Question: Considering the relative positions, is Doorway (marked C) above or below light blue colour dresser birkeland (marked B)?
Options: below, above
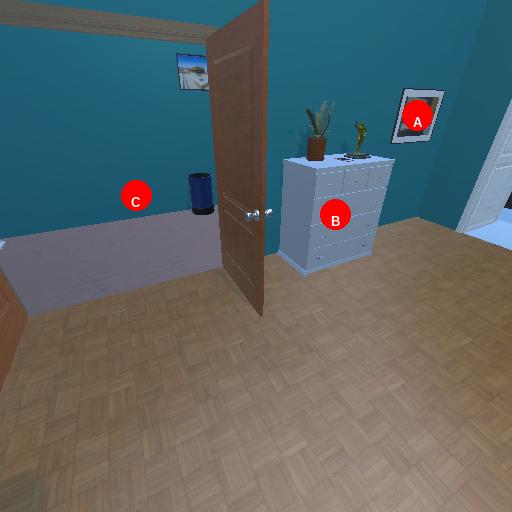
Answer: below